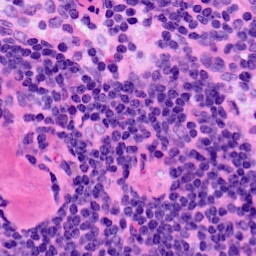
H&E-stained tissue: LymphNode